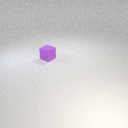
small purple rubber cube